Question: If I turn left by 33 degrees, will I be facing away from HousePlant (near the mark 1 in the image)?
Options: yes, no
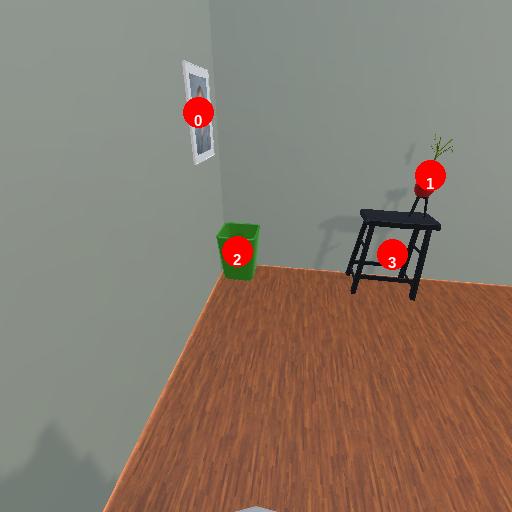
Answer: yes